Interaction volume radius: 5 \u00c5
Interaction volume height: 30 \u00c5
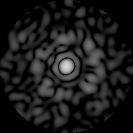
Disorder parameter: 0.8024